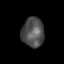
Tissue: lung
Cell type: Epithelial cells
Senescence score: 0.1608
Nuclear area (px): 652
Mean DAPI intensity: 79.544